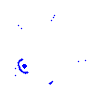
Particle: kaon